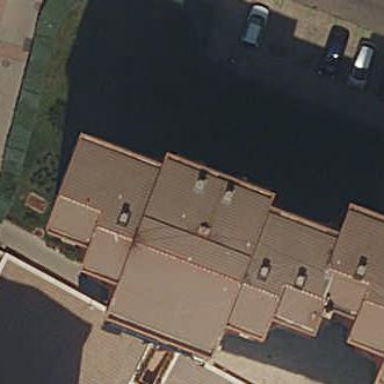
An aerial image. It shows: Image showing building with apartments.